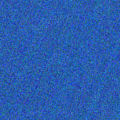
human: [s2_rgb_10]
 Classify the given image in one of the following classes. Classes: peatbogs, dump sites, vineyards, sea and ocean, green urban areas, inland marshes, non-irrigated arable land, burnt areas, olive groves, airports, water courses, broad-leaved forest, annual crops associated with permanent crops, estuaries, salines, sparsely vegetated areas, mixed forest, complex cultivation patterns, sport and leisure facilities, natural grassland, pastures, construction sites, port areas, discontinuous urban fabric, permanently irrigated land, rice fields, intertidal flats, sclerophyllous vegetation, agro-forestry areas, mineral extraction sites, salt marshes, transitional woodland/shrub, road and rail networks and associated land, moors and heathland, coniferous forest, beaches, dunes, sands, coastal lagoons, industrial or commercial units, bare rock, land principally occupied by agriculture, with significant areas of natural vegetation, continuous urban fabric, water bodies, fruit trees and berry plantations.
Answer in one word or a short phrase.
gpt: sea and ocean